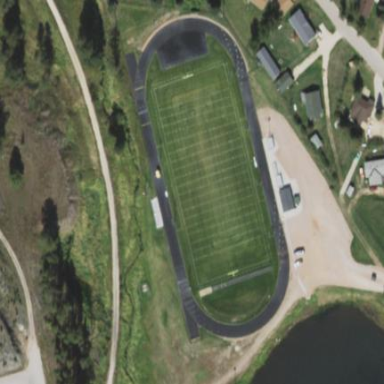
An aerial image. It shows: American football pitch.